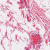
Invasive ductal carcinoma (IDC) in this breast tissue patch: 0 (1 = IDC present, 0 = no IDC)